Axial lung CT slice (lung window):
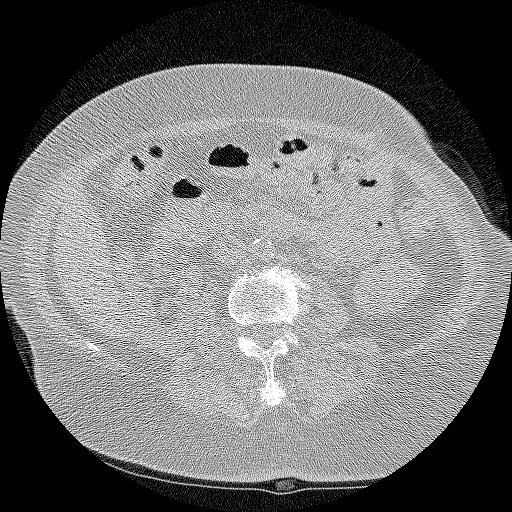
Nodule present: no